Question: I have a basic SVG file, that has a fix 50mm x 25mm print size (so if I open it with CorelDraw the document size will be this.)
'''
<svg
width=50mm
height=25mm
xmlns="http://www.w3.org/2000/svg"
version="1.1"
>
<g>
<text
x=0
y=55
font-family="Verdana"
font-size=55
fill="black"
>NOS?</text>
<line
class='v_pos'
stroke="green"
x1=0
y1=55
x2=500
y2=55
stroke-width="1"
/>
</g>
</svg>
'''
How can I achieve 500x250 px size in the browser? The ratio does not change, but I need a fixed canvas size in the web-browser too.
I need reword/extend the problem:
I'd like to export the graphics (created in browser) to CorelDraw, as it can read SVG files. The canvas in browser is for example 500x250px, and every object are measured first in pixel. After the export everything must be resided, (to 50x25mm) followed by the objects:

So the questions are:
- -
Thank you for any advice!
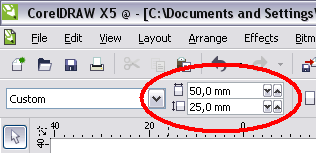
Answer: There are two different aspects of a SVG image: how much do you want to see from the infinite canvas, and how big should the resulting image be. The first one is defined by the 'viewBox', which contains and coordinates for the top-left corner, and a and a . The second one is defined using the 'width' and 'height' attributes or style properties.
So, you use the 'viewBox' attribute to say that you're interested in the area inside the '(0px, 0px)' and '(500px, 250px)' rectangle, since that is what you see in the browser: 'viewBox="0 0 500 250"'
Then, since you want the image to be displayed as '50mm' wide and '25mm' high, you set the width and height accordingly. You can do that either setting them as attributes on the root svg element, which means that you have to set them only when exporting, since otherwise they will apply in the browser as well, or you can set them using a 'style' element valid only for 'print' media.
For browsers, if you're defining the 'viewBox' you don't need to specify the width and height explicitly, since by default the area defined in the viewBox is displayed pixel per pixel.